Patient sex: M
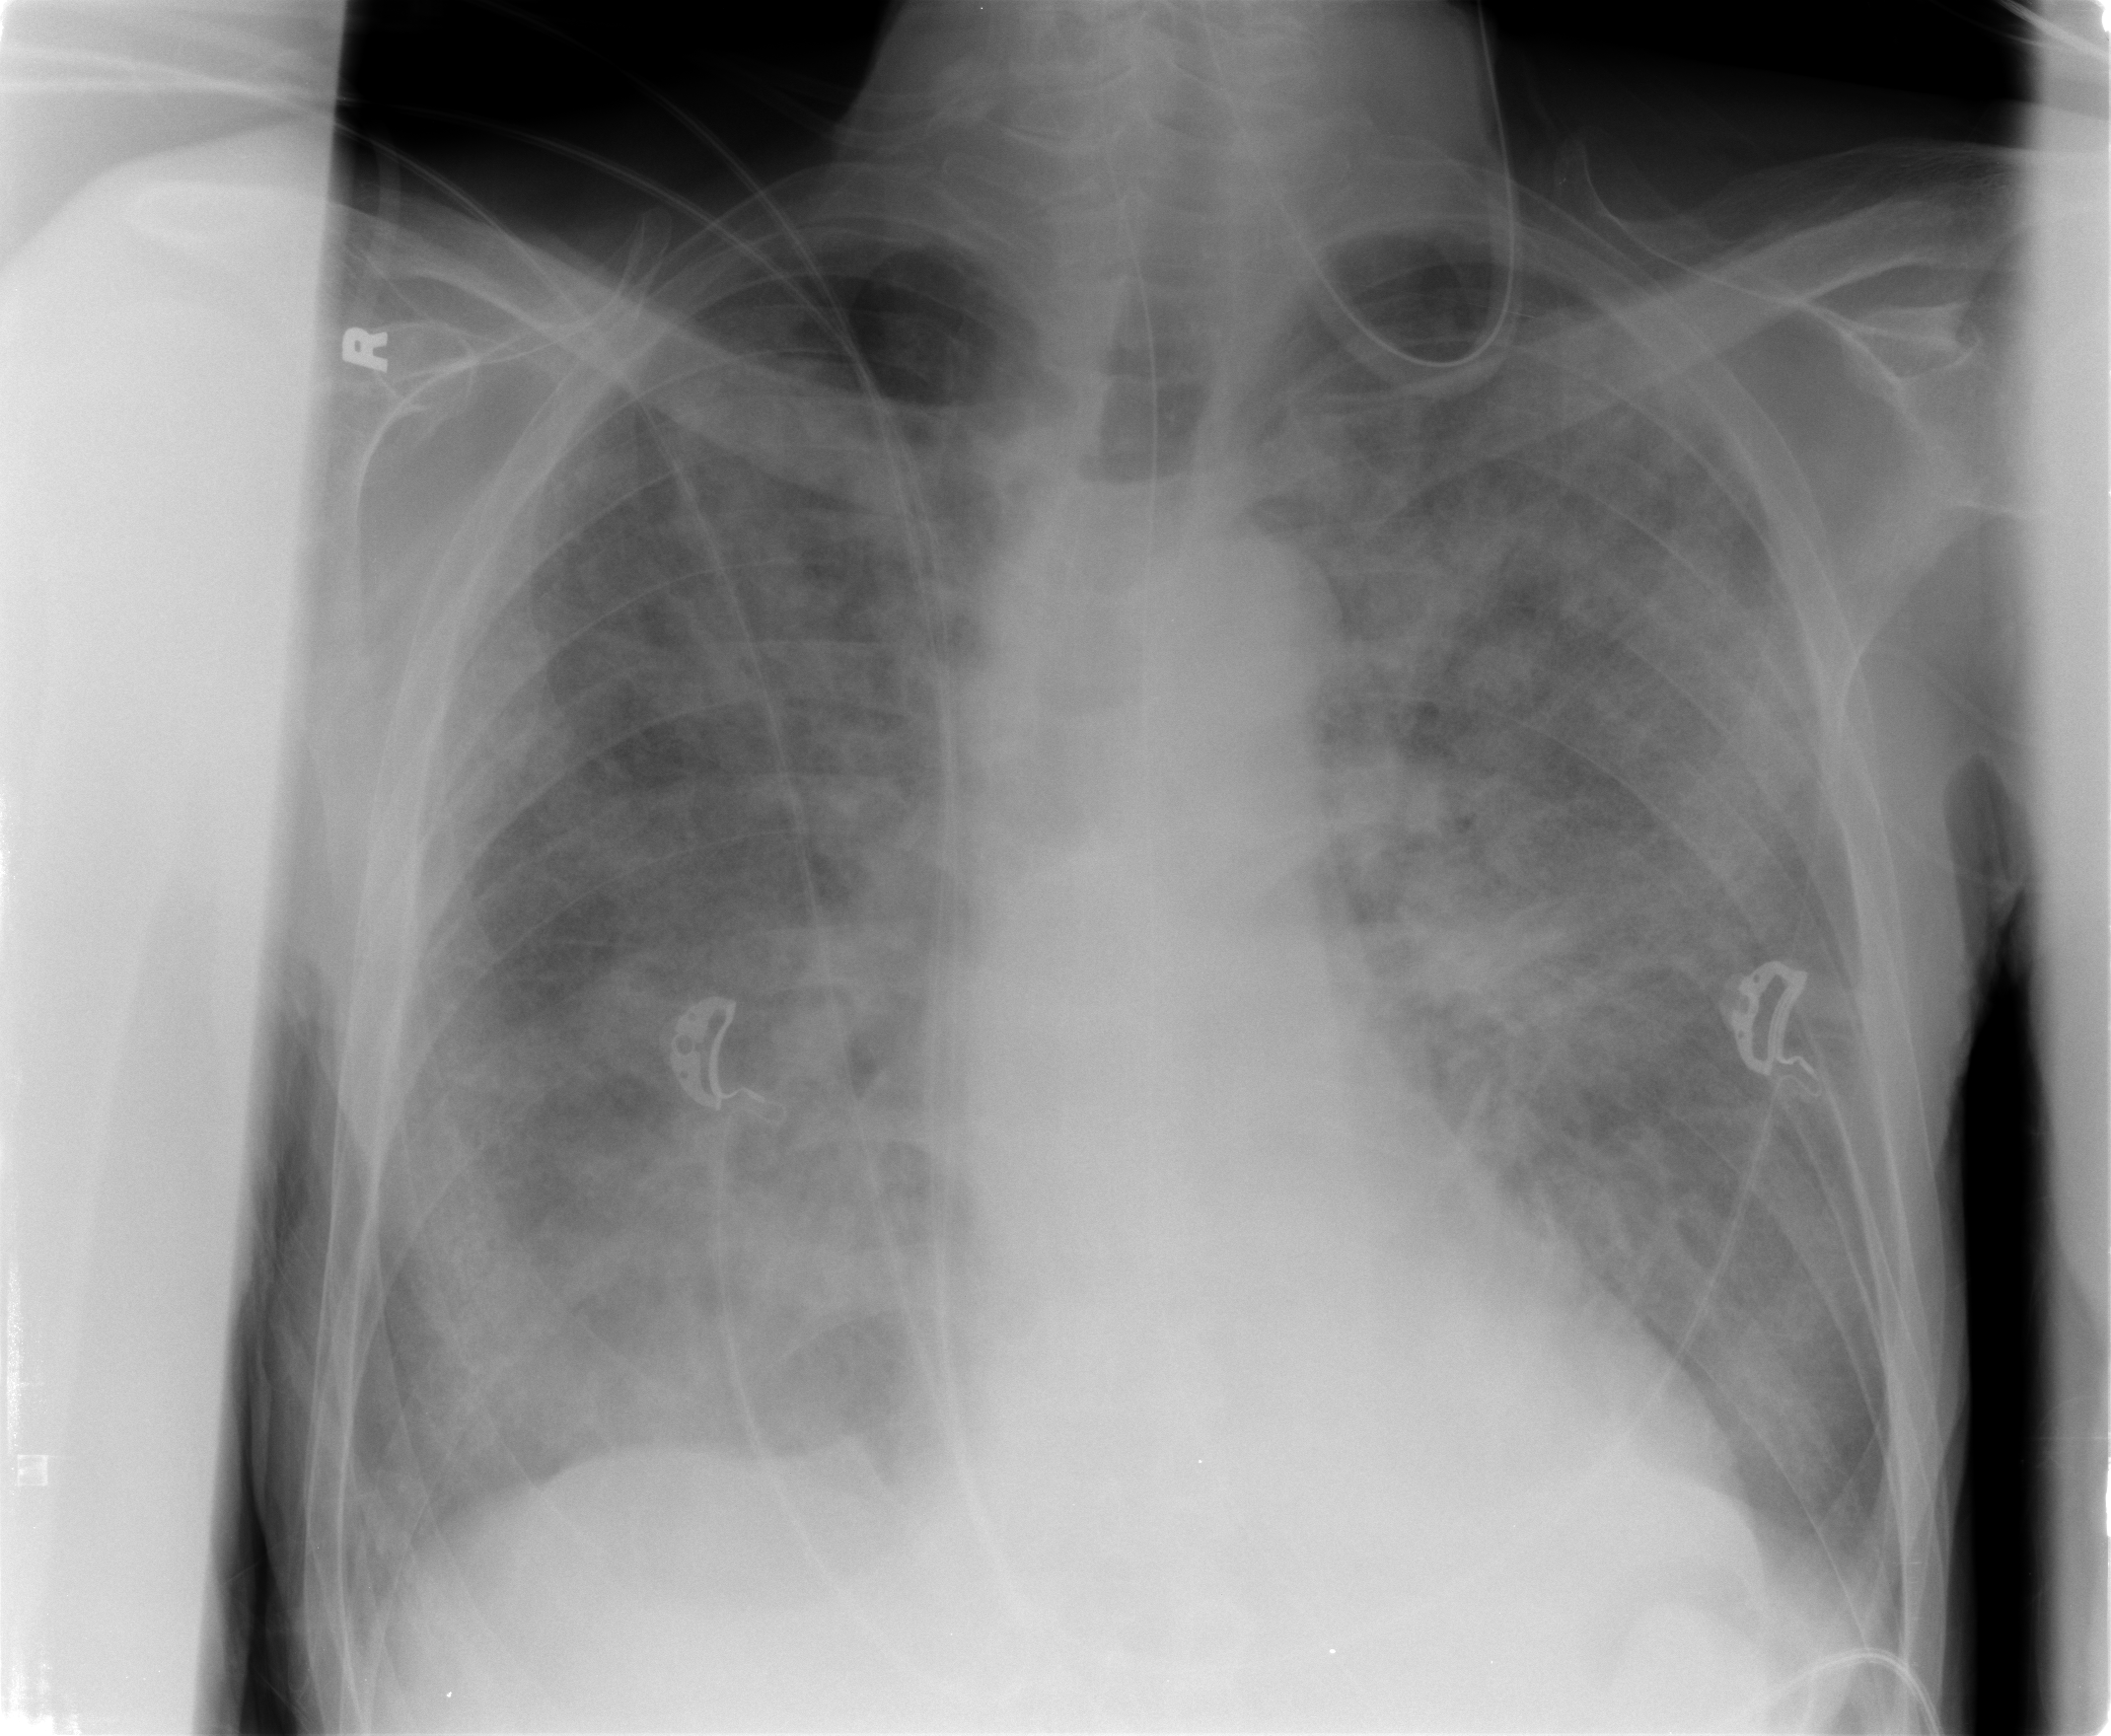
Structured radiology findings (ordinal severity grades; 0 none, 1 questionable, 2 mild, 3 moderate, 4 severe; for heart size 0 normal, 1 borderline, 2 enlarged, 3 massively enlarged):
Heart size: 0
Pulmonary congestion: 2
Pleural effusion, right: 0
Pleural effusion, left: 0
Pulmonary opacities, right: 4
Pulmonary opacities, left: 4
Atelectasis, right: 3
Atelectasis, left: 3